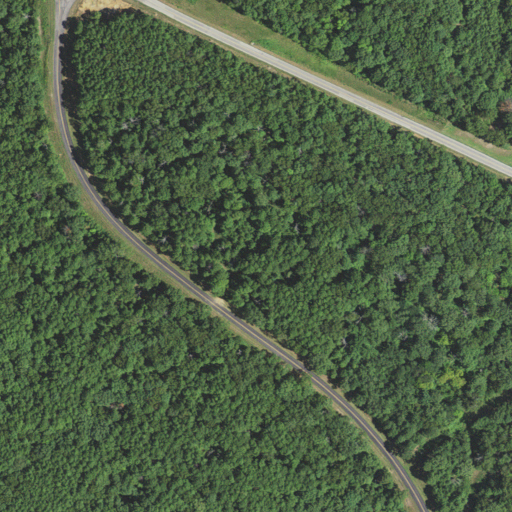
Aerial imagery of mountain in Missouri named Payne Knob containing deciduous forest, evergreen forest, open development, mixed forest, low intensity development, and medium intensity development